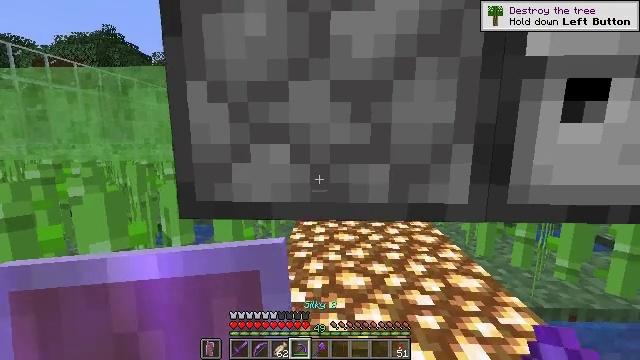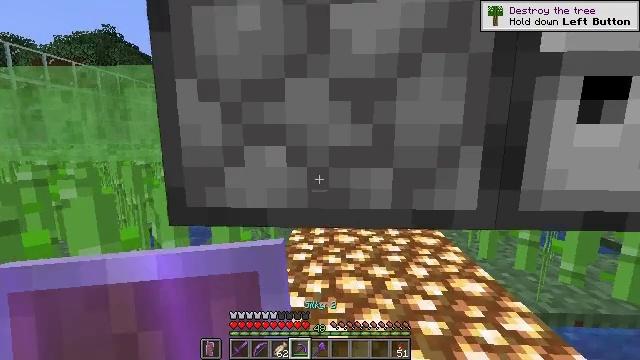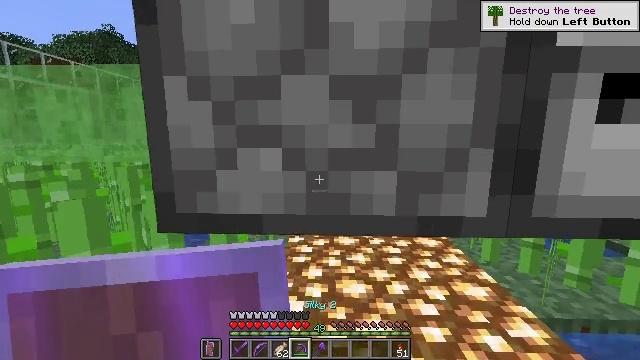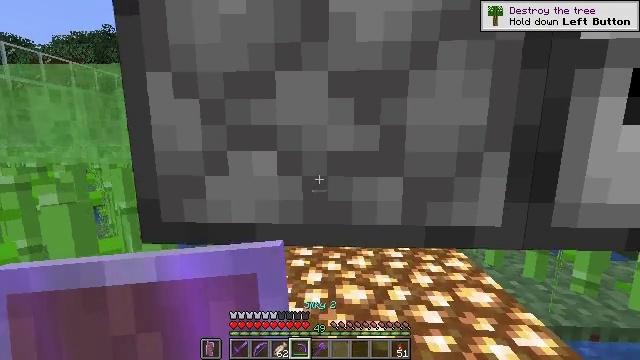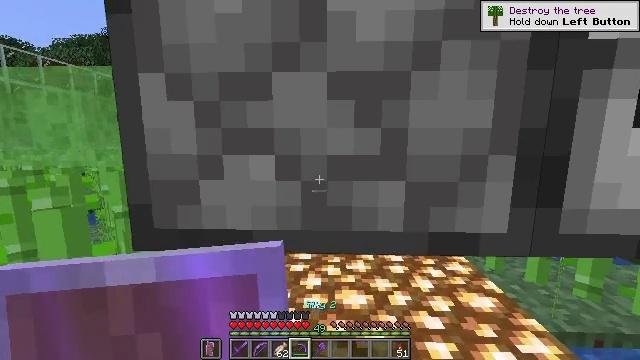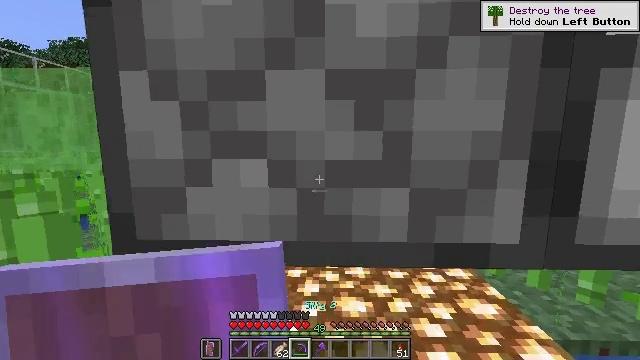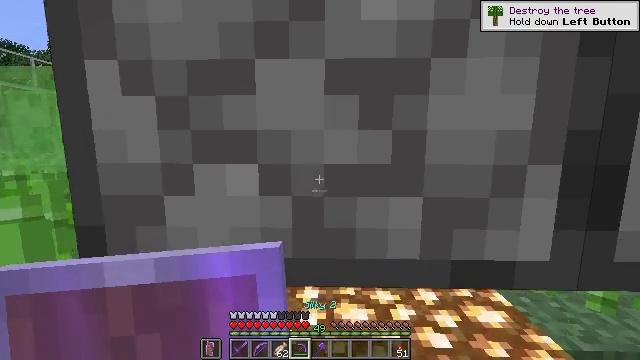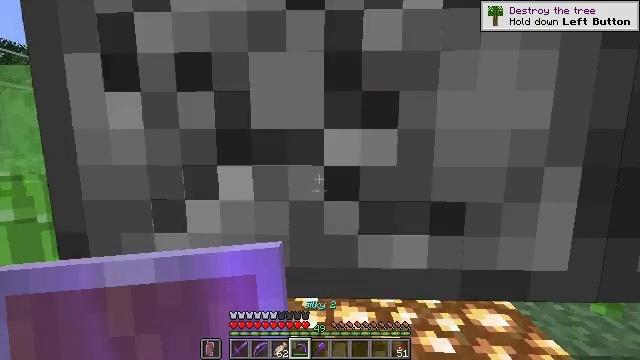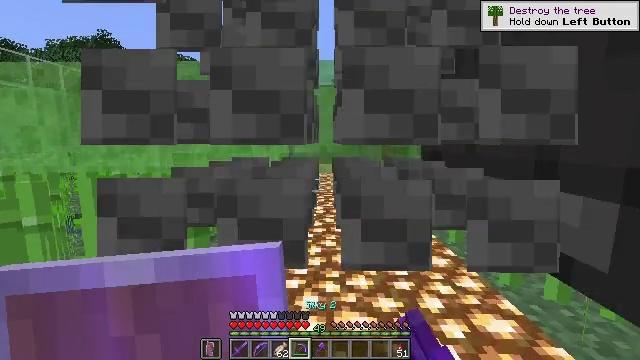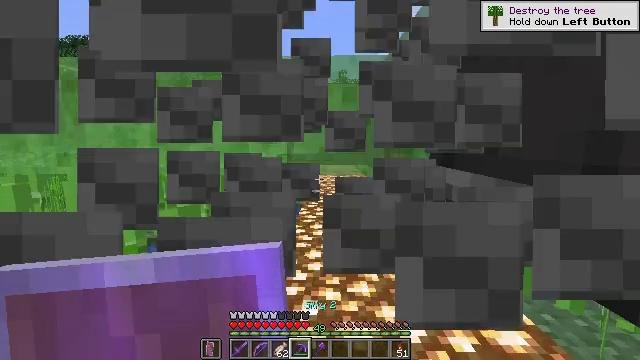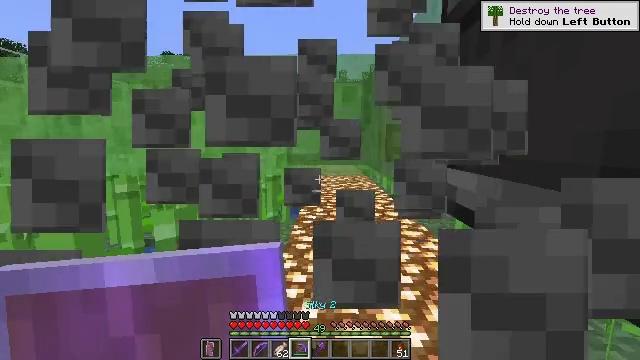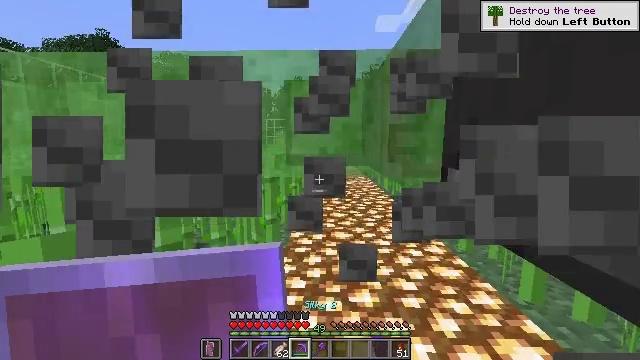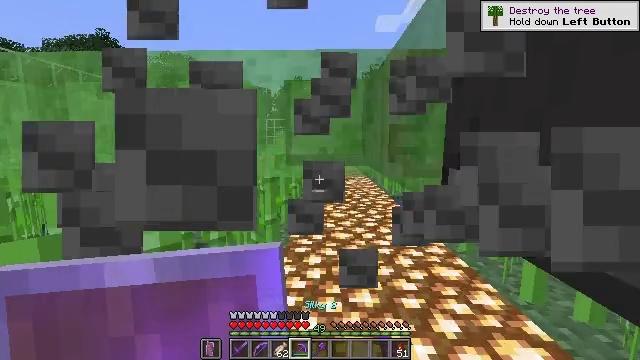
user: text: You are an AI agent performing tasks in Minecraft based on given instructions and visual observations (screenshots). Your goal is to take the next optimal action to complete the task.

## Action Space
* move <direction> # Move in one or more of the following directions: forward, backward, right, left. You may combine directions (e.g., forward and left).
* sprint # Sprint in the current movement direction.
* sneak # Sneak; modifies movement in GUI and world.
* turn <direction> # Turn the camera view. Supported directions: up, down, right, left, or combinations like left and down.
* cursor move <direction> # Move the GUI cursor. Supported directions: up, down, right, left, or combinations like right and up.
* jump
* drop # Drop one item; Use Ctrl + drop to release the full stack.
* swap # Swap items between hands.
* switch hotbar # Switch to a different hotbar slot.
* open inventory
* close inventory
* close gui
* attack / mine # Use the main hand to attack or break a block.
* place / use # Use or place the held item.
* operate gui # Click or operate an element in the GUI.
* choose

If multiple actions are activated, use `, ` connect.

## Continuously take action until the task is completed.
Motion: motion action
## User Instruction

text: Dismantle the sticky piston for reuse.
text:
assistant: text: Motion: move forward, sneak
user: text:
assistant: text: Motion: move forward, sneak
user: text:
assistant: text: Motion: move forward, sneak
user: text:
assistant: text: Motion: move forward, sneak
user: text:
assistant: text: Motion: move forward, sneak
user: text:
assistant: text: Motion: move forward, sneak
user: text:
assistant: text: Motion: move forward, sneak, attack / mine
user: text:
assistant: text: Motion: move forward, sneak, attack / mine
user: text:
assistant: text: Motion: move forward, sneak, attack / mine
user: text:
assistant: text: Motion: move forward, sneak, attack / mine
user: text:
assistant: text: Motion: move forward, sneak, attack / mine
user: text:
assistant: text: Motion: move forward, sneak
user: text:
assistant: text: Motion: sneak